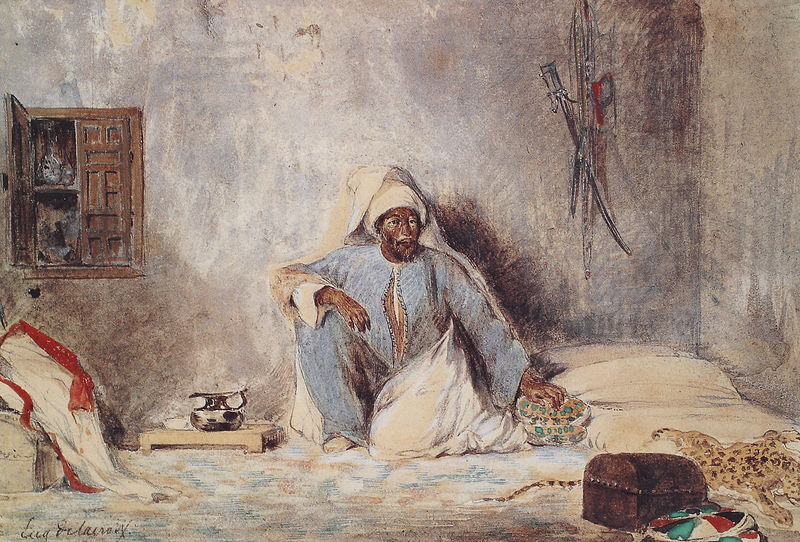
Titel: Ein militärisches Oberhaupt in seinem Haus
Künstler: Eugène Delacroix
Institution: Privatsammlung
Schlagwörter: blau, hand, mann, weiß, grob, sitzen, licht, schwarz, blick, tuch, boden, stoff, kanne, schrank, sitzt, bett, laken, truhe, orient, schwert, schwerte, kiste, turban, leopardenfell, delacroix, mann raum, beduine nordafrika säbel schatztruhe leopard, turban lampe truhe, wajd, fenster leopardenfell